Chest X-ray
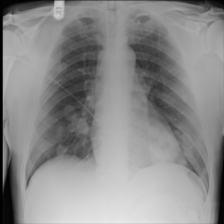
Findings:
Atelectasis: negative
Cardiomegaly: negative
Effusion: negative
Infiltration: negative
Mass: negative
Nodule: negative
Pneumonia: negative
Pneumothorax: negative
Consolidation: negative
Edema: negative
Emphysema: negative
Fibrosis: negative
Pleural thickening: negative
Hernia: negative